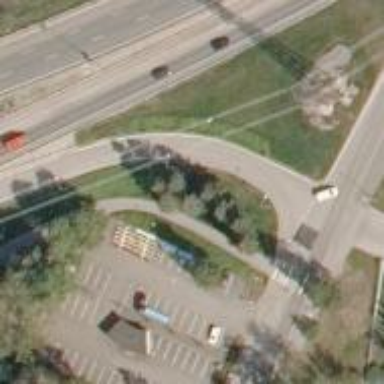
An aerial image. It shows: Trunk link road with asphalt surface.